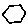
Label: hexagon